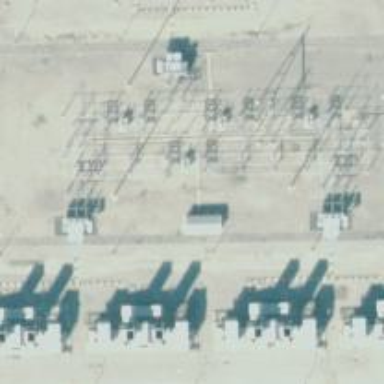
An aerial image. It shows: Switch used for power control.